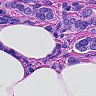
Metastatic tissue present: yes